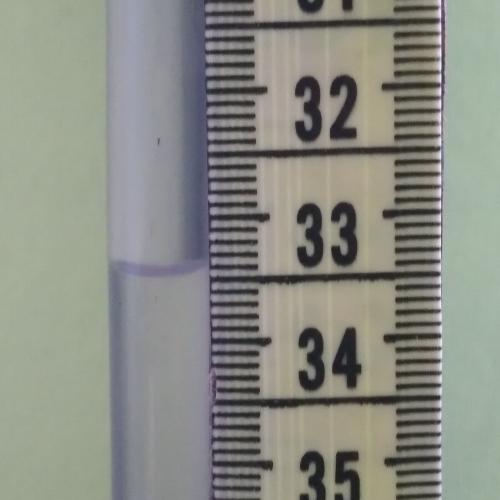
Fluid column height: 33.4 cm